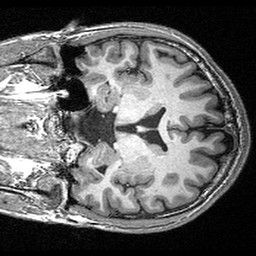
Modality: T1w
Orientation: coronal
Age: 20
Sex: male
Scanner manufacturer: siemens
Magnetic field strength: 3 T
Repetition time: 2.53 s
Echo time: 0.00309 s